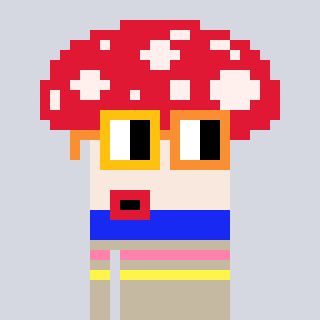
a pixel art character with square yellow and orange glasses, a mushroom-shaped head and a bege-colored body on a cool background